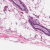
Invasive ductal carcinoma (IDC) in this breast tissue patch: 0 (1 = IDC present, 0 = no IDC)